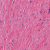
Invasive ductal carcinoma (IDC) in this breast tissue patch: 0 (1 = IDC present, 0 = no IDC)